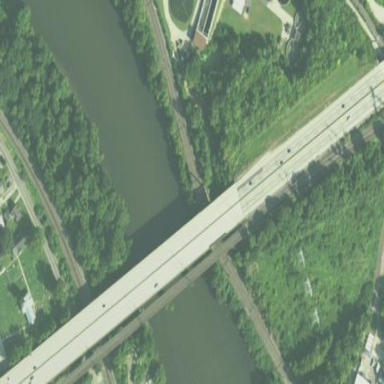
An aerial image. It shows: Man-made bridge.